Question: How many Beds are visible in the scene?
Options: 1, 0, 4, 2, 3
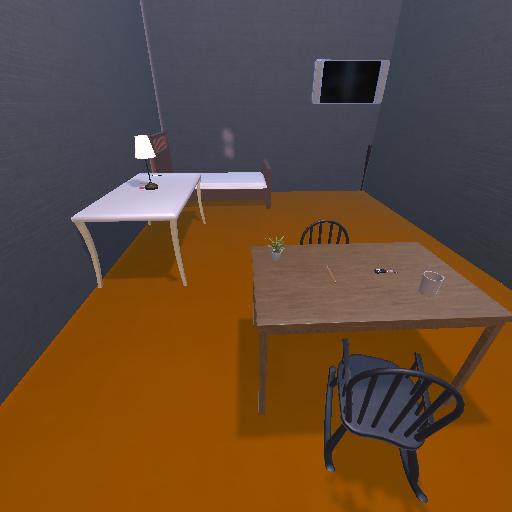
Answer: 1